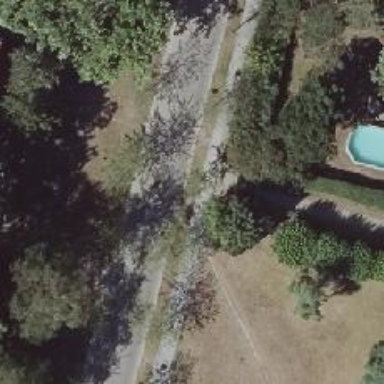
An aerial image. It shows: Avenue lined with deciduous broadleaved trees.